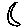
Label: moon